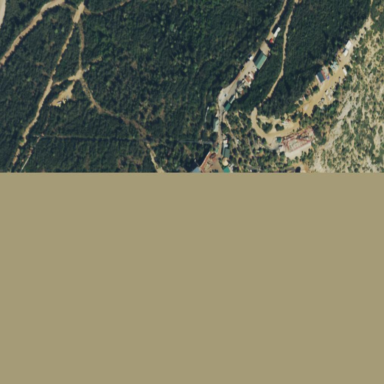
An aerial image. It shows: Theme park.